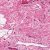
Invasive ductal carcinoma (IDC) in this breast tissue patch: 0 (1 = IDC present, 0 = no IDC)